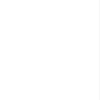
Label: dusty